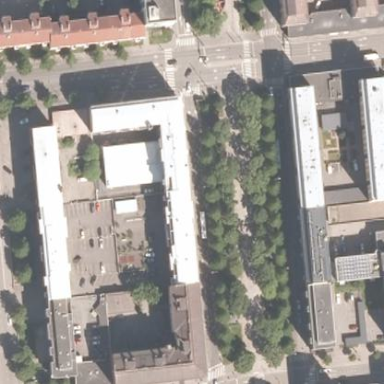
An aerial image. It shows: Residential area on city block.